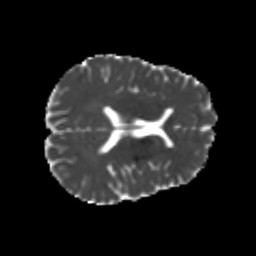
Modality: MD
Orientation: axial
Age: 22
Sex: male
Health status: healthy
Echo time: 0.074 s